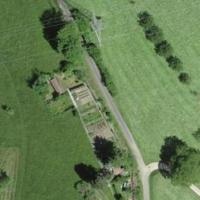
EUNIS habitat code: 24
Species observed at this site:
Cardamine pratensis